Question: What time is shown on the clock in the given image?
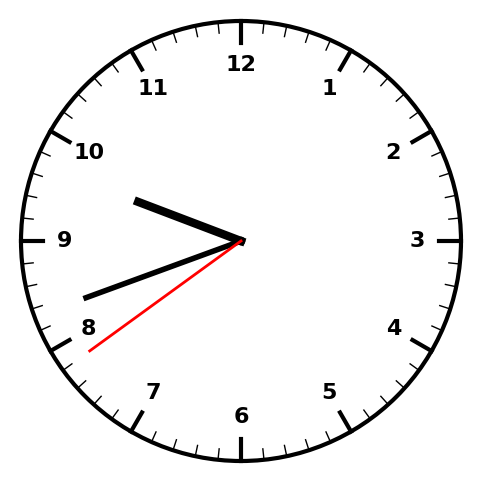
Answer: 09:41:39